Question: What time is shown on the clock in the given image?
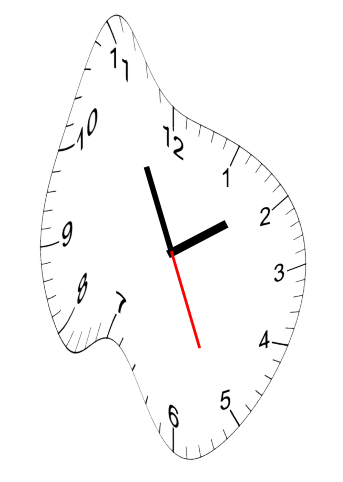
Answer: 01:55:26